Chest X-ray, AP view. Patient: 20 years old, sex M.
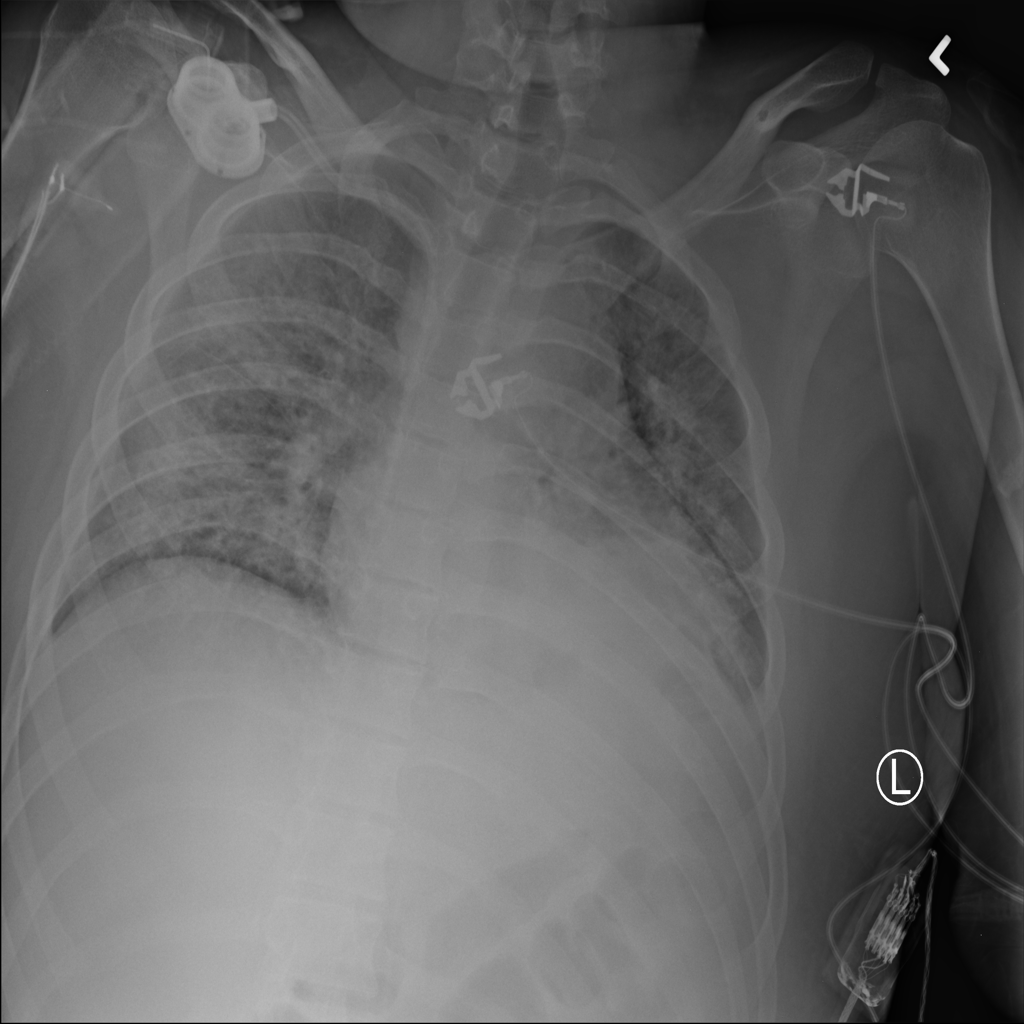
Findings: No Finding